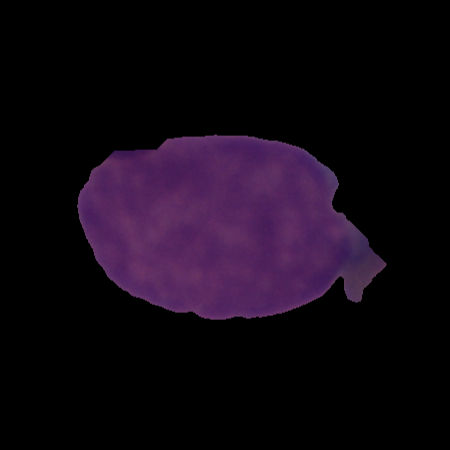
Label: cancer